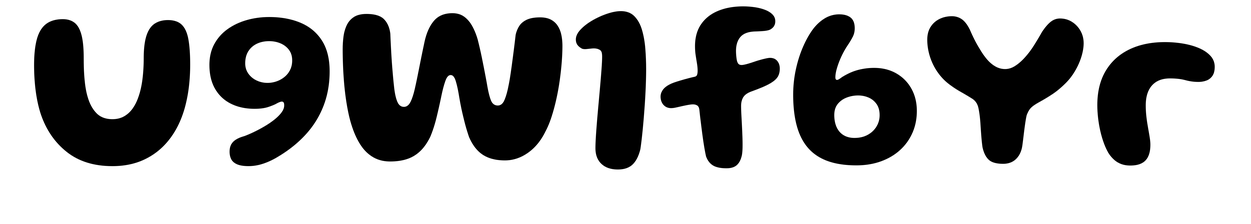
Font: Gluten_SemiBold